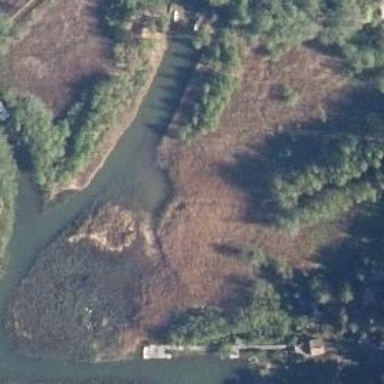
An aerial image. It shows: Wetland area dominated by reedbeds.